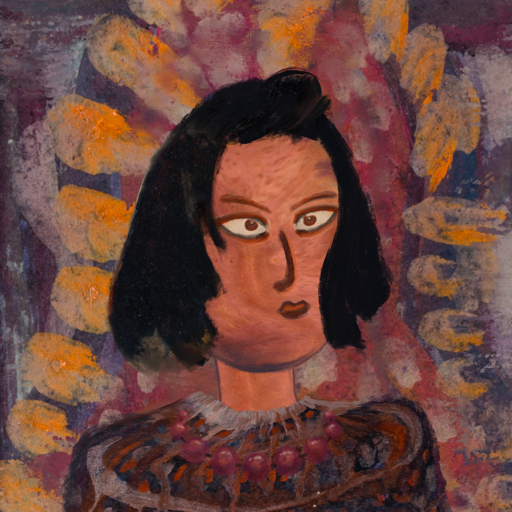
Background: Doll, Head And Neck Side: Mother_And_Son_Mother, Face Side: Roy_Bahadur, Bust: Hypocrite, Hair Side: Mosgoul, Head Accessory: Blank, Second Necklace: Blank, Necklace: Irani_2, Baby: Blank